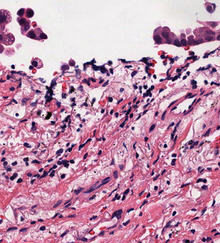
Tumor epithelial tissue: yes
Tumor-associated stroma tissue: yes
Normal tissue: no